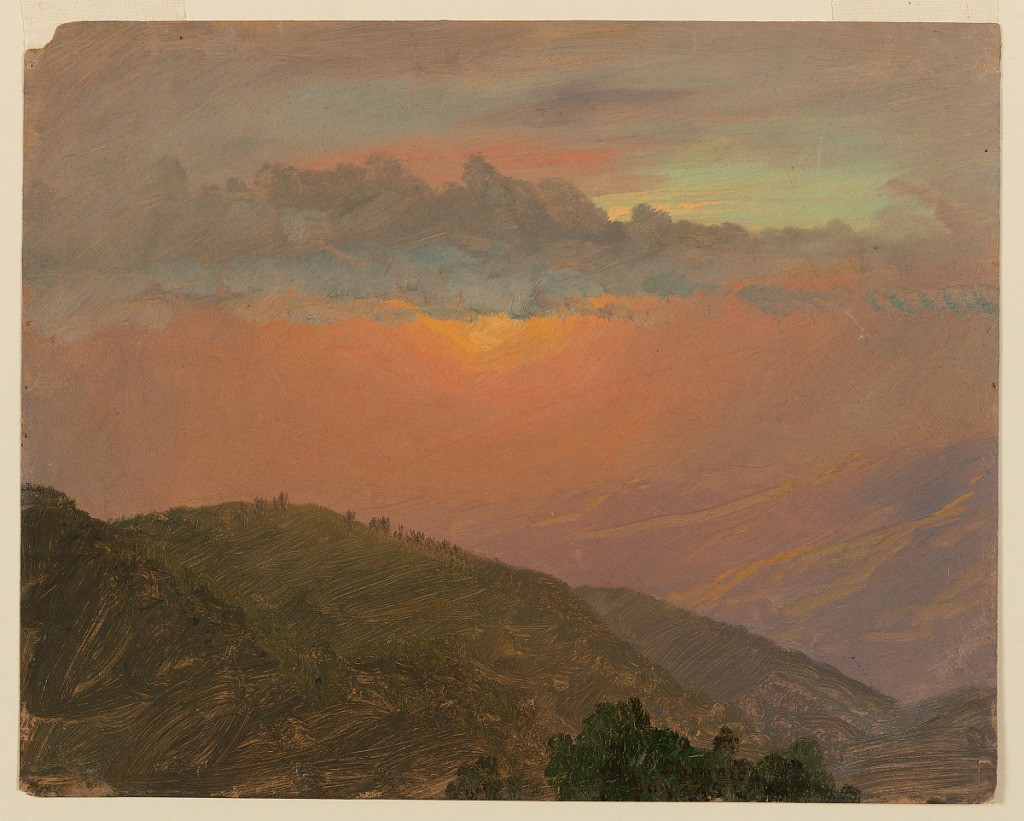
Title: Hilltop at Sunset, Jamaica
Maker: Frederic Edwin Church, American, 1826–1900
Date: July 1865
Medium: Brush and oil, graphite on paperboard
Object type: Drawing
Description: Landscape and atmosphere sketch showing mountainous topography beneath a vibrant and varied twilight sky in Jamaica. Sun illuminates the hazy atmosphere in vivid hues of pink and orange. A gray, low-elevation cloud obscures the direct light of the sun. Below, the illuminated haze renders one hillside a hue of rich purple at right.